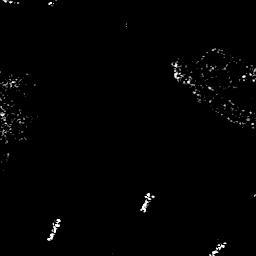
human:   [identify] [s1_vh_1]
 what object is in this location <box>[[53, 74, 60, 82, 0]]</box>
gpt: <ref>1 small ship at the bottom</ref>

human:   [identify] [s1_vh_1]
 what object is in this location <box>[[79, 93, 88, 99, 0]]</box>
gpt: <ref>1 small ship at the bottom right</ref>